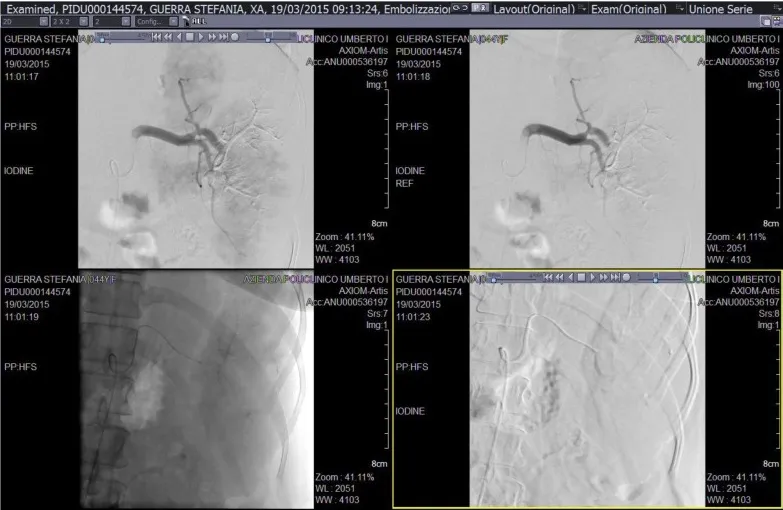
SSAE of the inferior branches of the splenic artery.
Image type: radiology (ultrasound)